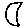
Label: moon